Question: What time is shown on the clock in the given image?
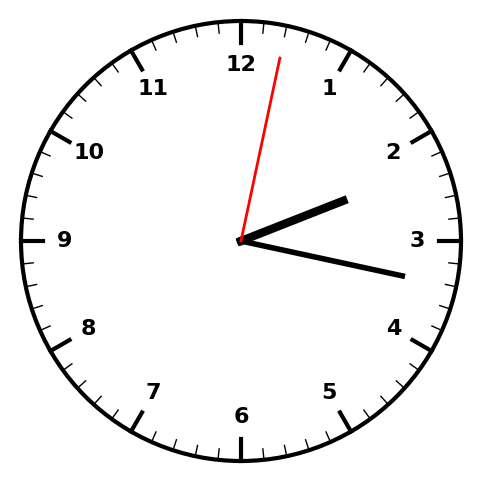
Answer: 02:17:02